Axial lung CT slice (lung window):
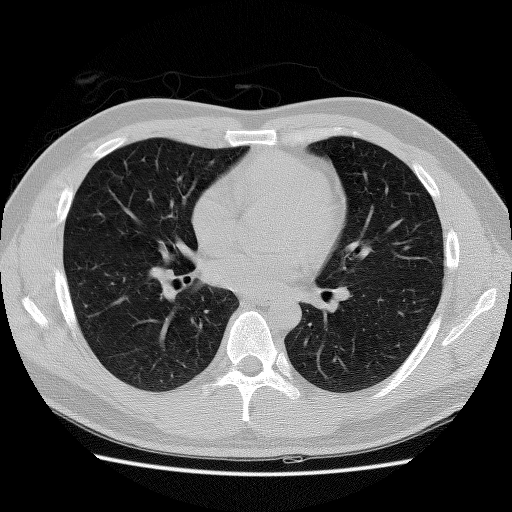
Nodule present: no